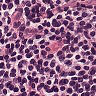
Metastatic tissue present: no